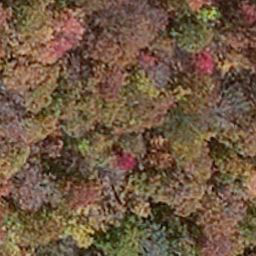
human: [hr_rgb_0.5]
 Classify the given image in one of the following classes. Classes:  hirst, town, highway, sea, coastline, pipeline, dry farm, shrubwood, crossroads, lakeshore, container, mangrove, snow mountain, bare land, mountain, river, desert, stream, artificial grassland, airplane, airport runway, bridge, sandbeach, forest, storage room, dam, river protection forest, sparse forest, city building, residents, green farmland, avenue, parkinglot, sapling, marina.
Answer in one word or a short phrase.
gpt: mangrove